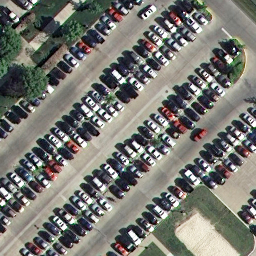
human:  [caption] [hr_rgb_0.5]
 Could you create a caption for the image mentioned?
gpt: Lots of cars parked neatly in the parking lot .

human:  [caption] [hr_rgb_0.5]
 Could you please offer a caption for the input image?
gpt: It is a parking lot with many cars densely arranged .

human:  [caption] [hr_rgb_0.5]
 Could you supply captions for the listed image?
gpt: Many cars arranged in lines in the parking lot .

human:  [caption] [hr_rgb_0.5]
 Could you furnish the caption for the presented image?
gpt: Lots of cars parked in lines in the parking lot .

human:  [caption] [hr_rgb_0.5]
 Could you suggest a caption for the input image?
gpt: Many cars are densely arranged in the parking lot .